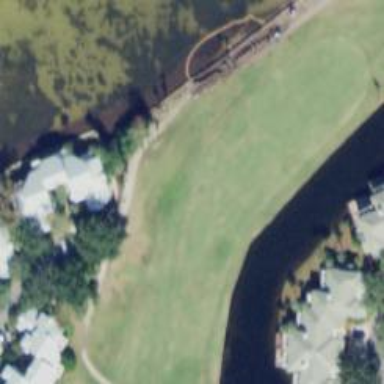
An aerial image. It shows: Golf hole.